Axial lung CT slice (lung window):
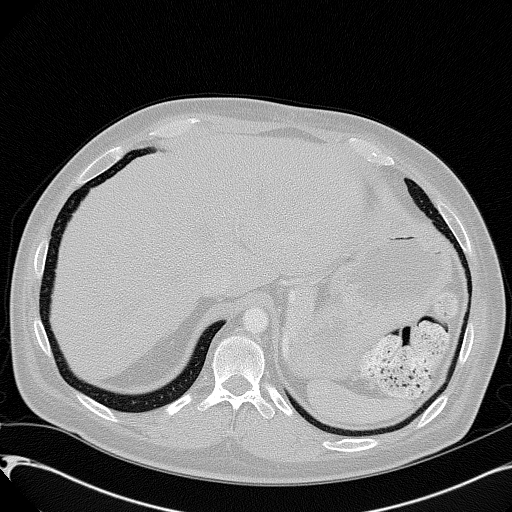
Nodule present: no